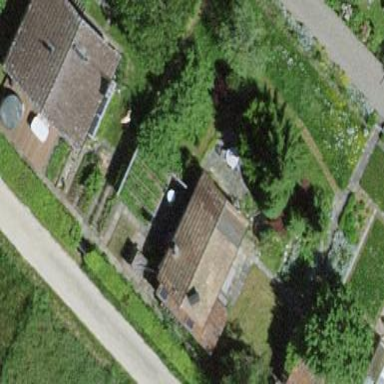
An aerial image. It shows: Bungalow.